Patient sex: M
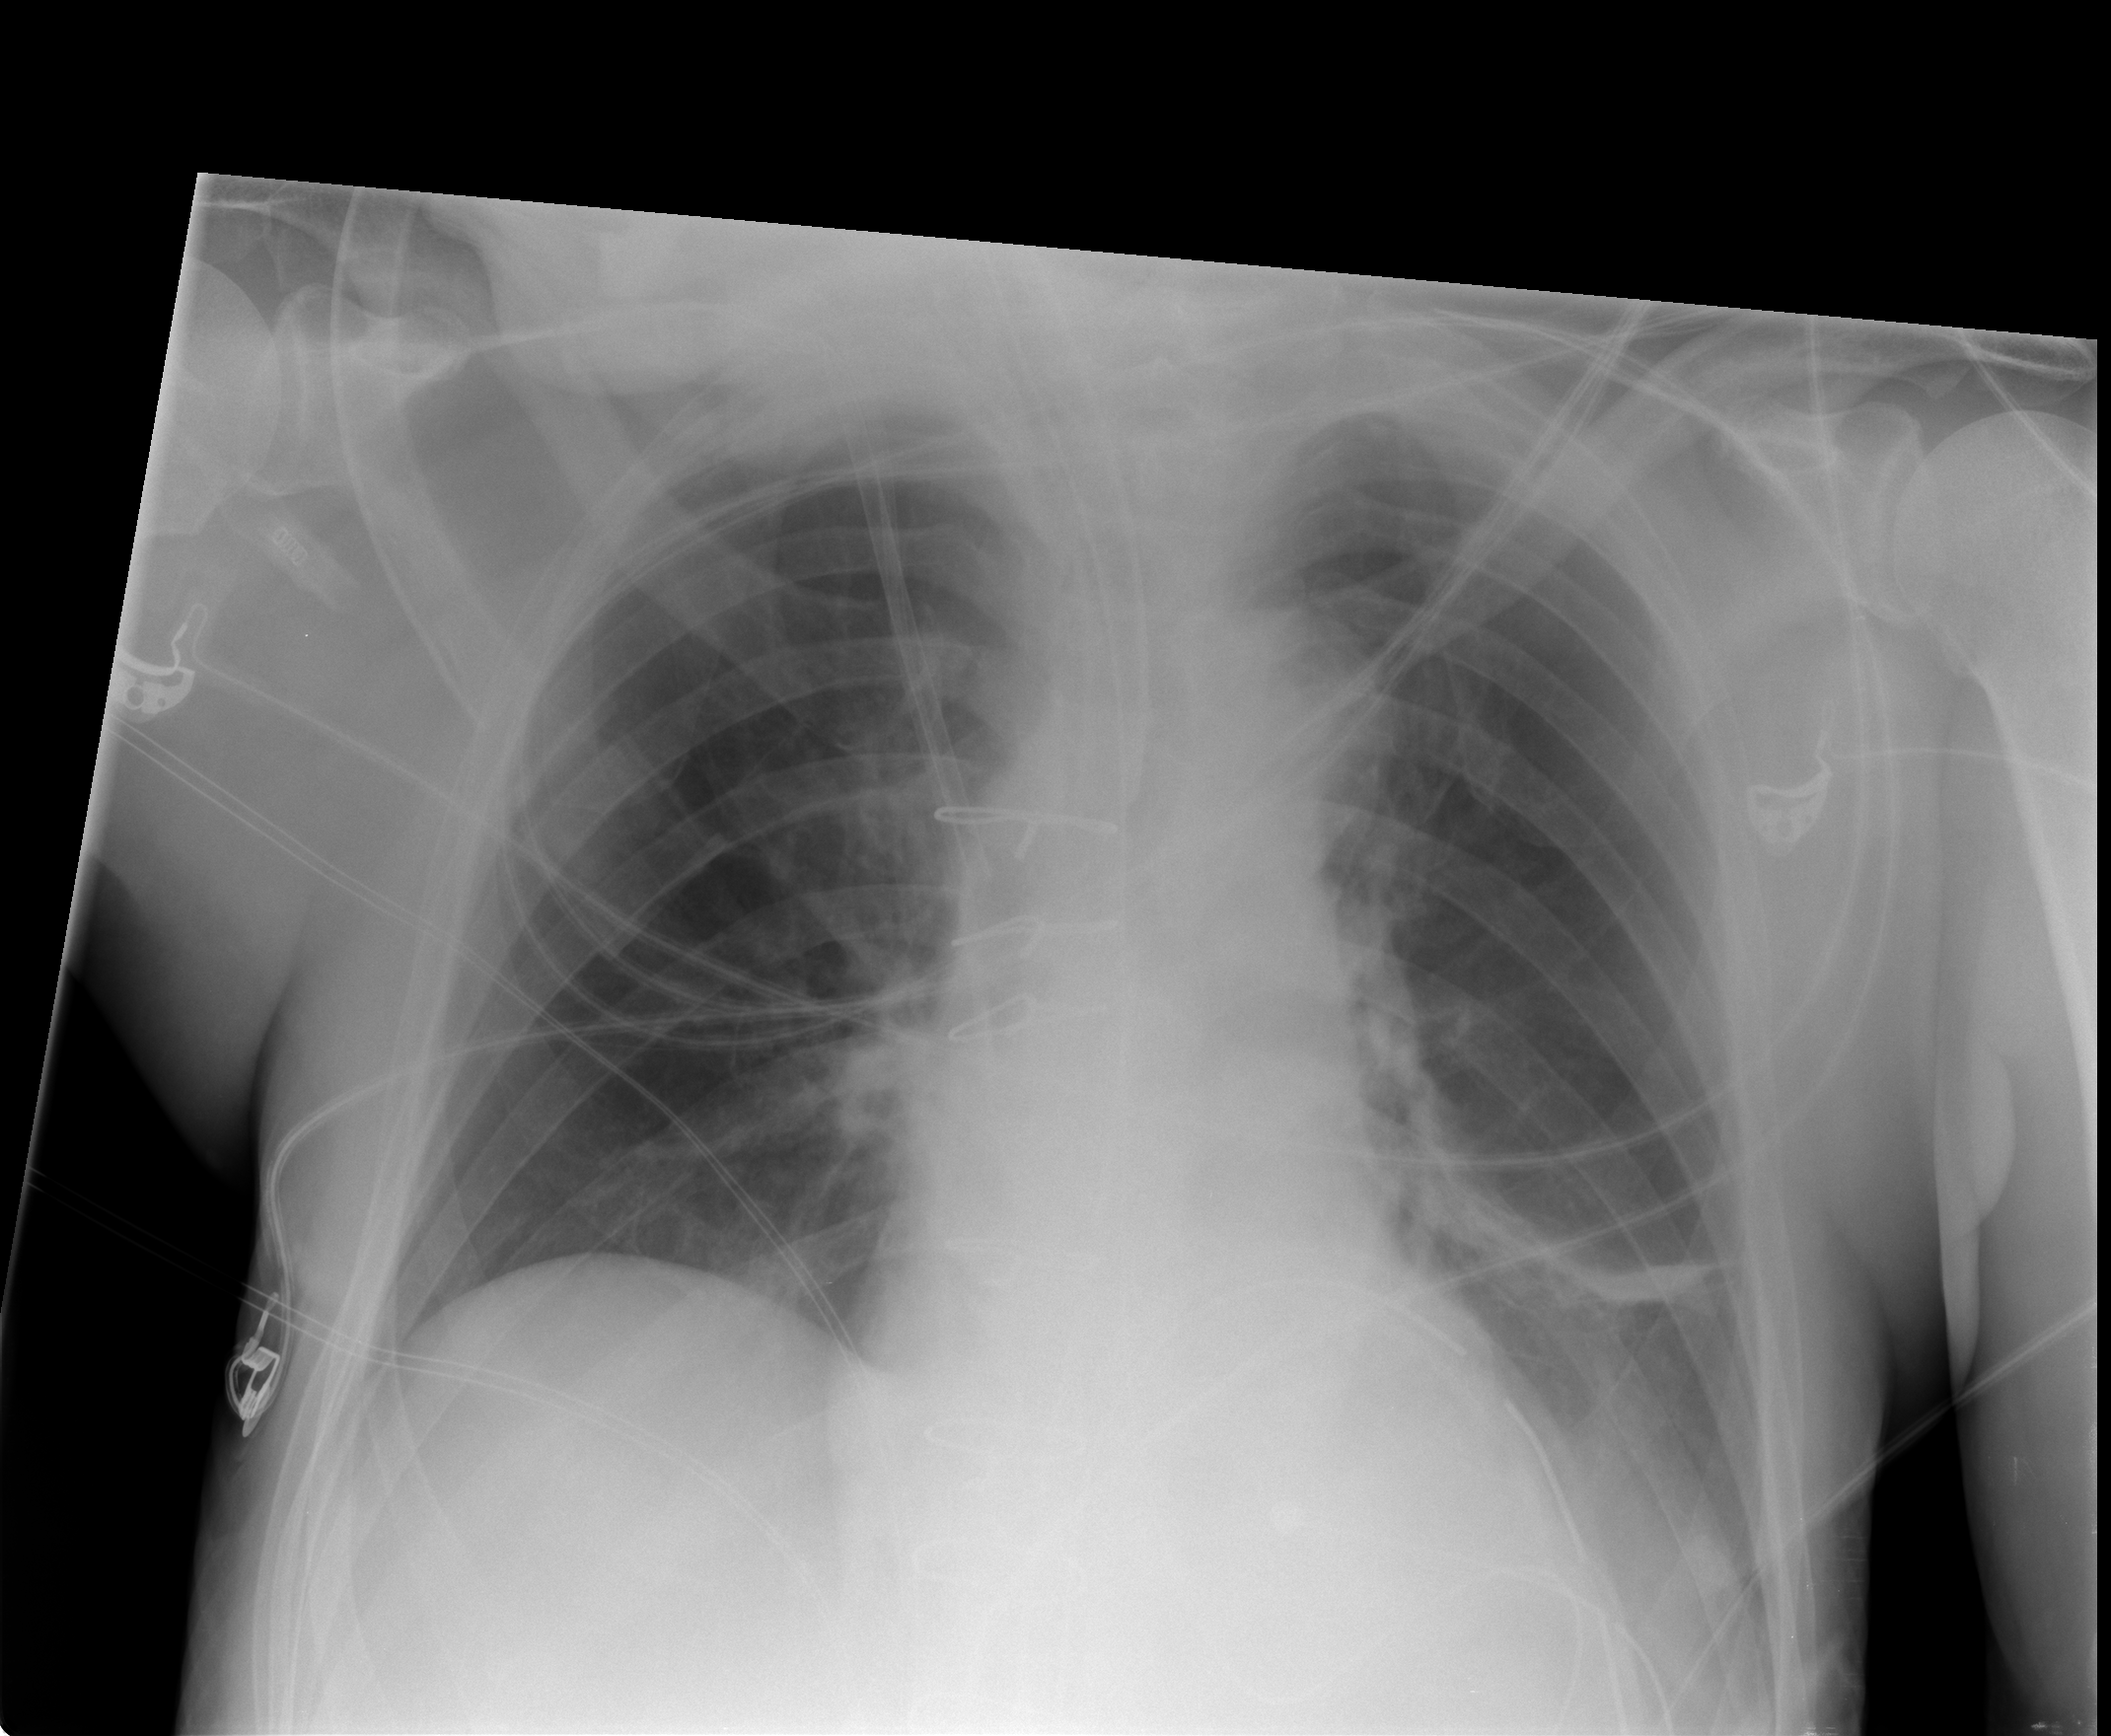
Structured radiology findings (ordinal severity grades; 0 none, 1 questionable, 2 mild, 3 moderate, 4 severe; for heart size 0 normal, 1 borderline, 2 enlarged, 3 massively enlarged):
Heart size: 0
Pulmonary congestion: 0
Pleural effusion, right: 0
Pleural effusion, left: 2
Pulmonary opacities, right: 0
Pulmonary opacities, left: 0
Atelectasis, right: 0
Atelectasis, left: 1